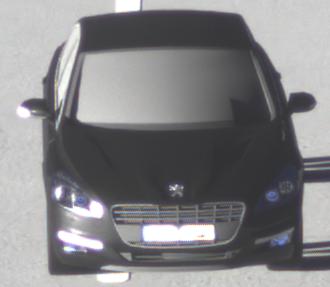
Make: Peugeot
Model: 508 120 VTi
Detailed model: 508 (I) Limousine
Model produced from: 2011/03
Model produced until: 2014/05
Doors: 4
Color: black
Road condition: dry road
Daytime: sunrise or sunset
Contrast: high contrast